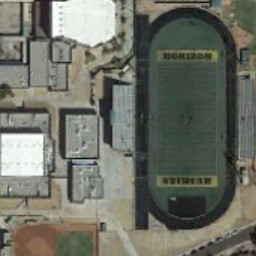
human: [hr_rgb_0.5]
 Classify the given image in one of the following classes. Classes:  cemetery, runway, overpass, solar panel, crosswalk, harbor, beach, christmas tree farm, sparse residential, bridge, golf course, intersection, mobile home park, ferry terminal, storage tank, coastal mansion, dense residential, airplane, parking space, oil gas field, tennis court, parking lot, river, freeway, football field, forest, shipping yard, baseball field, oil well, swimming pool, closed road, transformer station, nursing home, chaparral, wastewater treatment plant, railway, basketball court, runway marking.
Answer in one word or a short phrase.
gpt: football field